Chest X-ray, PA view. Patient: 57 years old, sex M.
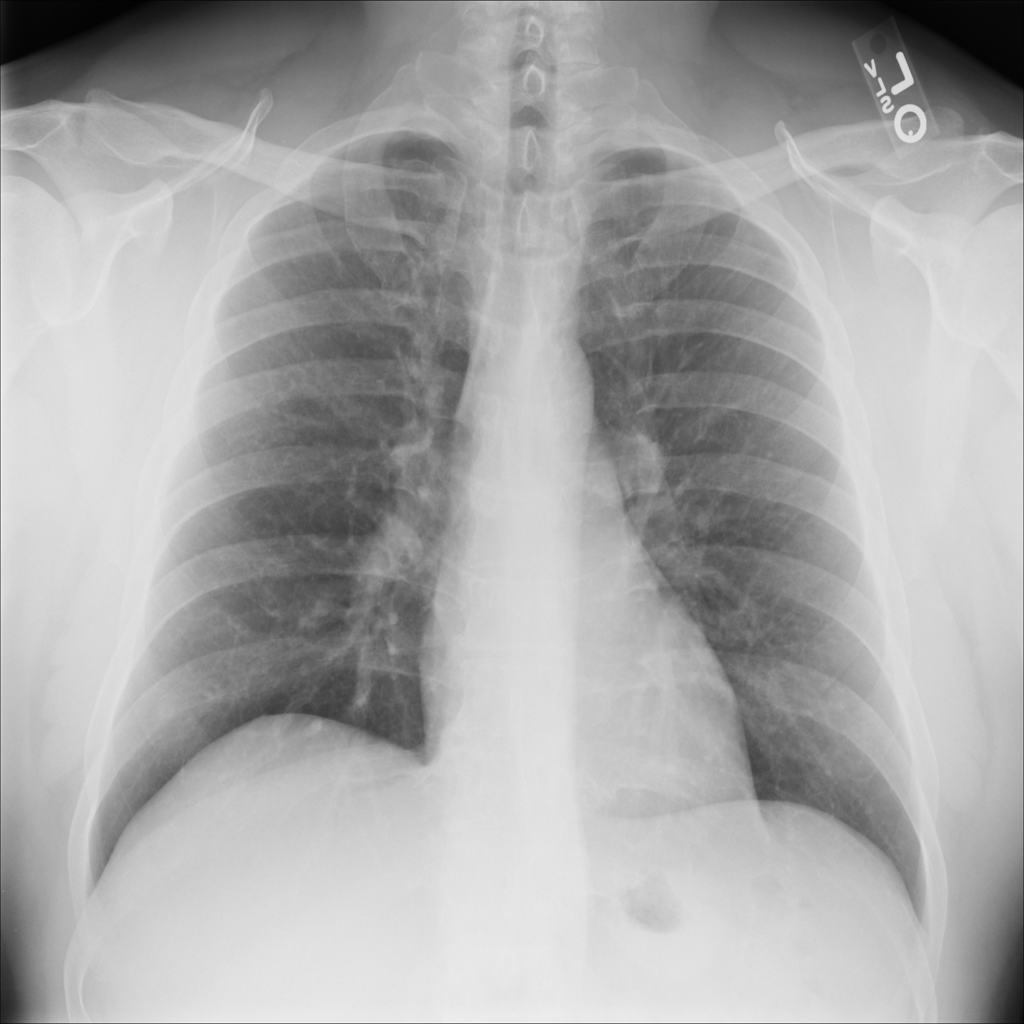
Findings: No Finding